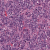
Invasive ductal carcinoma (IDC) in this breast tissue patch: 1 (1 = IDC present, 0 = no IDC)